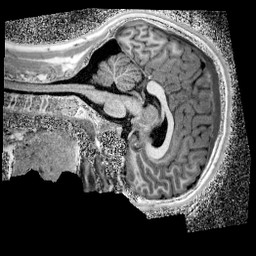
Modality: UNIT1_denoised
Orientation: sagittal
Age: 12
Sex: male
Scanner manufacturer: siemens
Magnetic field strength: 3 T
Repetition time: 4 s
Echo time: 0.00299 s